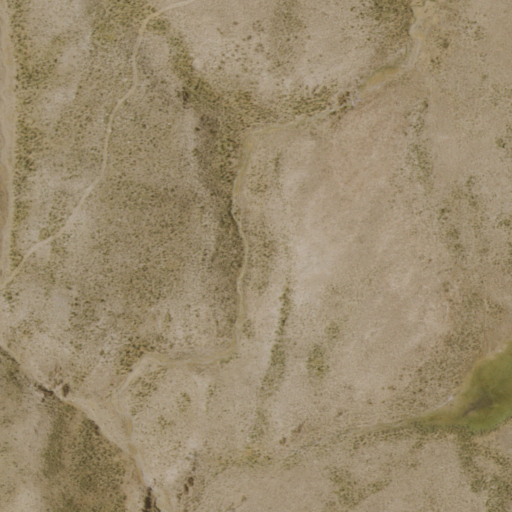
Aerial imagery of depression(s) in Nevada named Dorsey Basin containing shrub and grassland